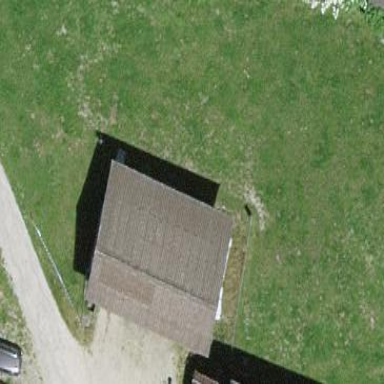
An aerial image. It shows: Shed.